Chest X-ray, PA view. Patient: 28 years old, sex M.
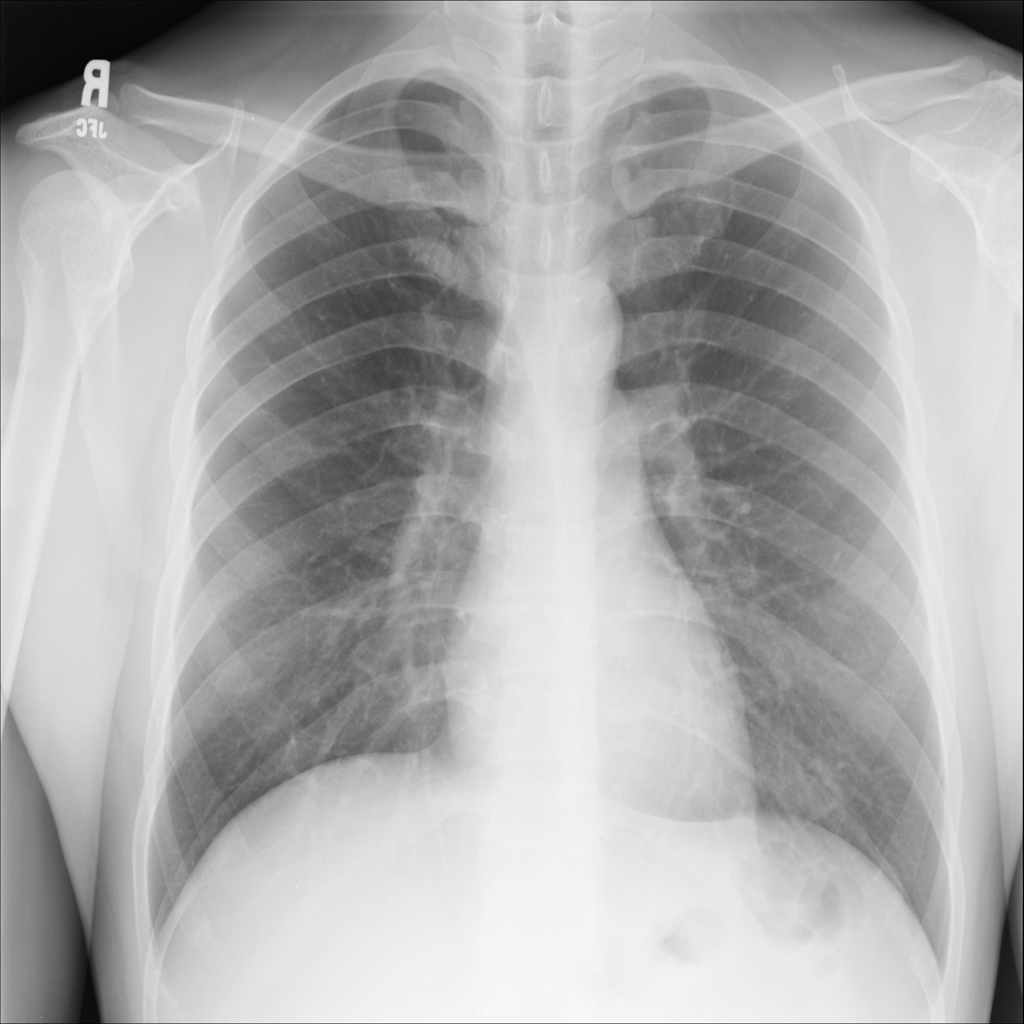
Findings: No Finding